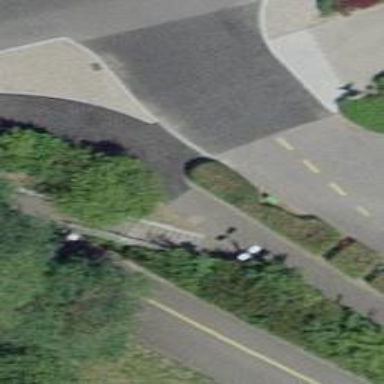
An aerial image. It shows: Road with steps.